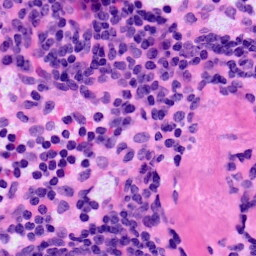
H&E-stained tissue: LymphNode